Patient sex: F
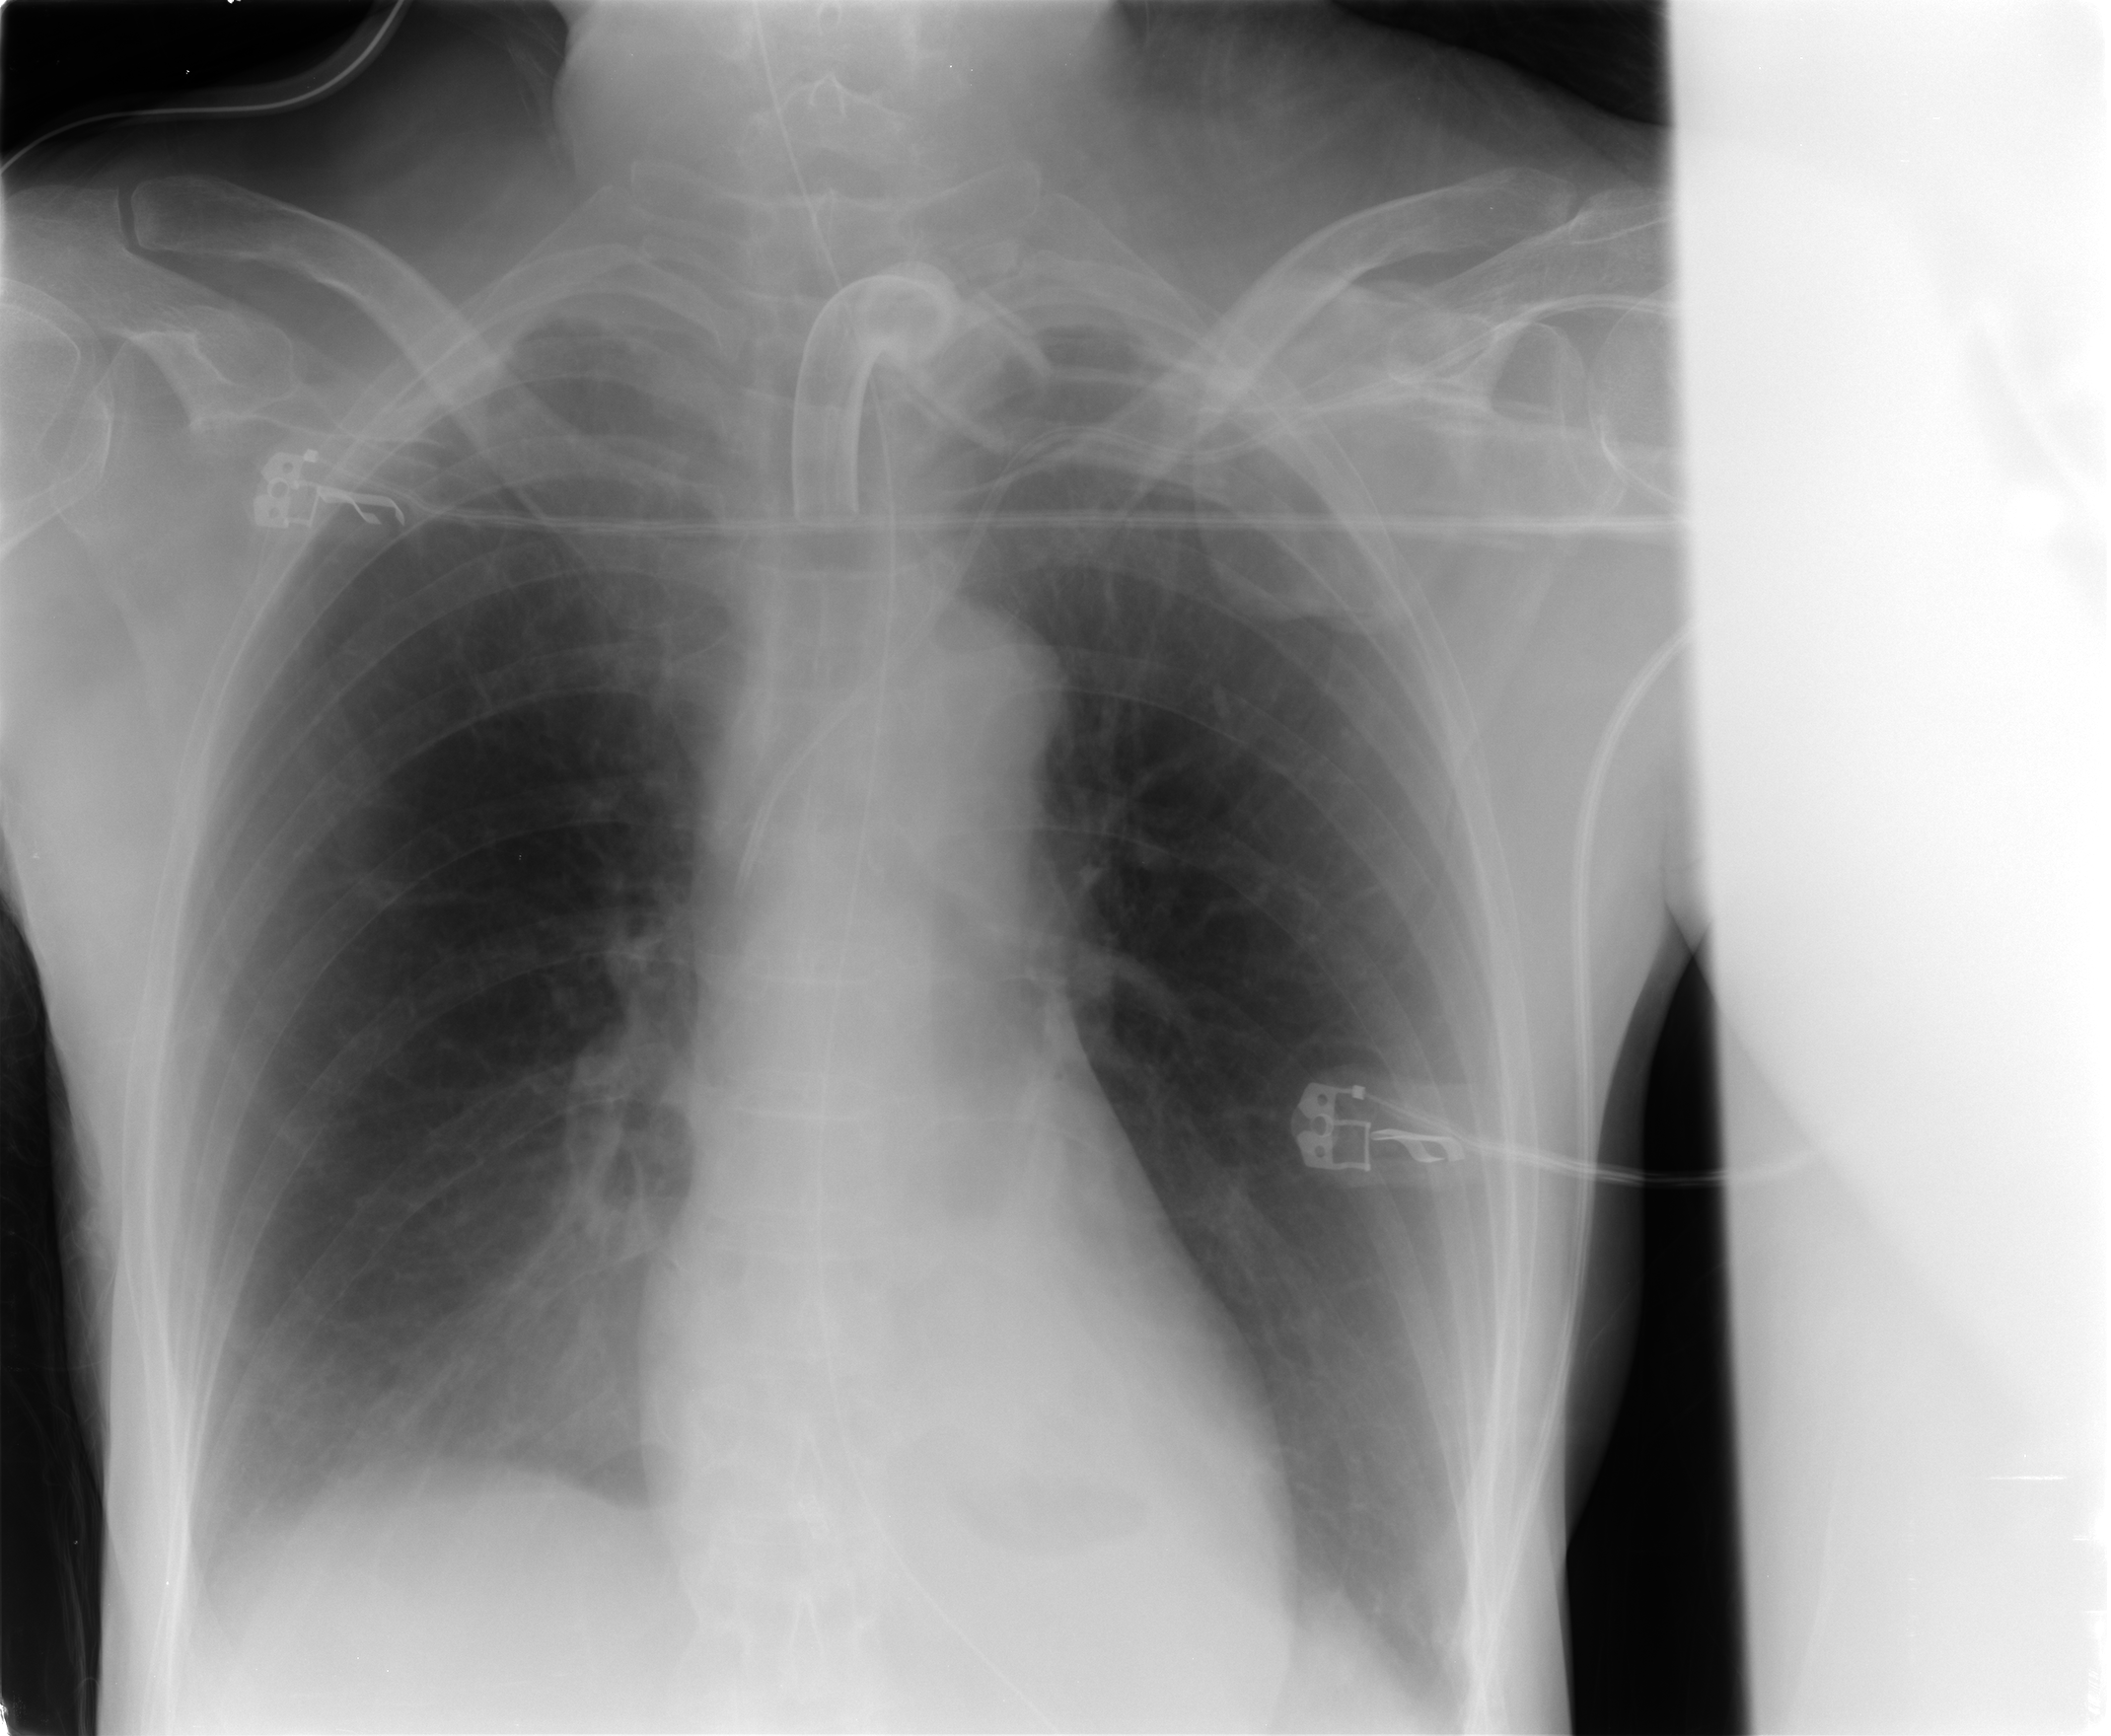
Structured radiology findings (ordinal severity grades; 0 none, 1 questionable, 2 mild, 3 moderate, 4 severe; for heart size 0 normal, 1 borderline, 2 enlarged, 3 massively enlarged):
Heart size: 0
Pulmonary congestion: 0
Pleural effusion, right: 0
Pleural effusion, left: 1
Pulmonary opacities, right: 1
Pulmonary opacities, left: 0
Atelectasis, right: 0
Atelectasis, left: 0